Question: Wouldn't it be nice if GitHub built this into Git Shell?
Apparently <URL>.
'''
curl -u 'USER' https://api.github.com/user/repos -d '{"name":"REPO"}'
# Remember replace USER with your username and REPO with your repository/application name!
git remote add origin git@github.com:USER/REPO.git
git push origin master
'''
But it doesn't work for me. I get a 401 Unauthorized if I use this method:

Note: --cacert is just to include a cert for SSL in my root directory
Hrm. Okay. So then I found out that the <URL> do it with an authorization token:
'''
$ curl -i -H 'Authorization: token 5199831f4dd3b79e7c5b7e0ebe75d67aa66e79d4' -d '{ "name": "blog", "auto_init": true, "private": true, "gitignore_template": "nanoc" }' https://api.github.com/user/repos
'''
Note: only "name" is required in the -d JSON http body according to <URL>. We can leave out everything else and just type:
'''
$ curl -i -H 'Authorization: token 5199831f4dd3b79e7c5b7e0ebe75d67aa66e79d4' -d '{ "name": "new_repo_name", }' https://api.github.com/user/repos
'''
Problem is... typing in that long token (you can't CTRL-V in cmd) is going to defeat the purpose of using the CLI in the first place.
I found <URL> to be a very good solution. Just install it, navigate to your github repo folder, and create a repo like this:
'''
hub create new_repo_name
'''
And we're done and ready for commits and pushes. No complaints so far.
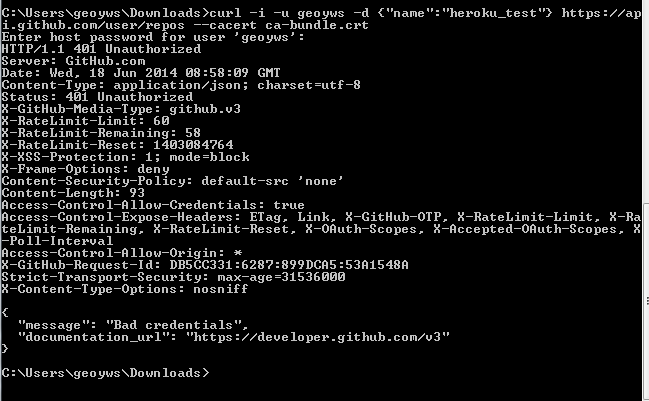
Answer: Regarding your first question: This is not a "restriction" by github, but by git. Git is not specifically designed for github and thus has no support for pushing to non-existent repositories. I think github could hack that in on the server side, but that would just create a repo for every typo etc, as Ikke pointed out.
If you want nicer command-line support, you can use github's 'hub' tool: <URL>. Using that, you can create a repo with 'hub create'.
Alternatively you could just create a small shell script yourself that contains all the required code and just takes the repository name as parameter.